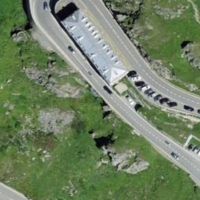
EUNIS habitat code: 26
Species observed at this site:
Montifringilla nivalis
Rhinanthus glacialis
Pyrrhocorax graculus